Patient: sex F, age 54
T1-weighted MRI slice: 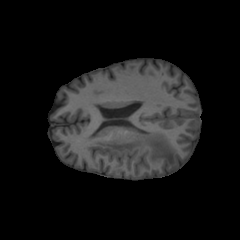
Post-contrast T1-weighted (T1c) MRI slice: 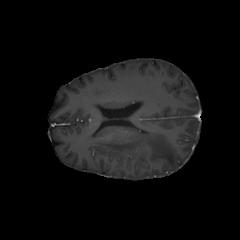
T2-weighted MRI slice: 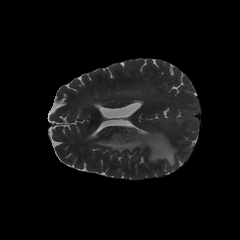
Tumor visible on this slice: yes
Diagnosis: Glioblastoma, IDH-wildtype
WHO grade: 4